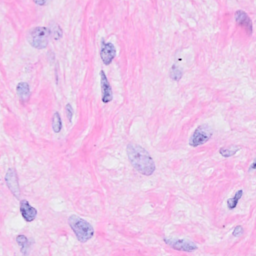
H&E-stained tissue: Breast